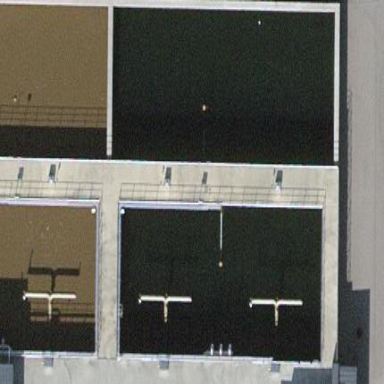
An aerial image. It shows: Image of wastewater.